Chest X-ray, AP view. Patient: 64 years old, sex M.
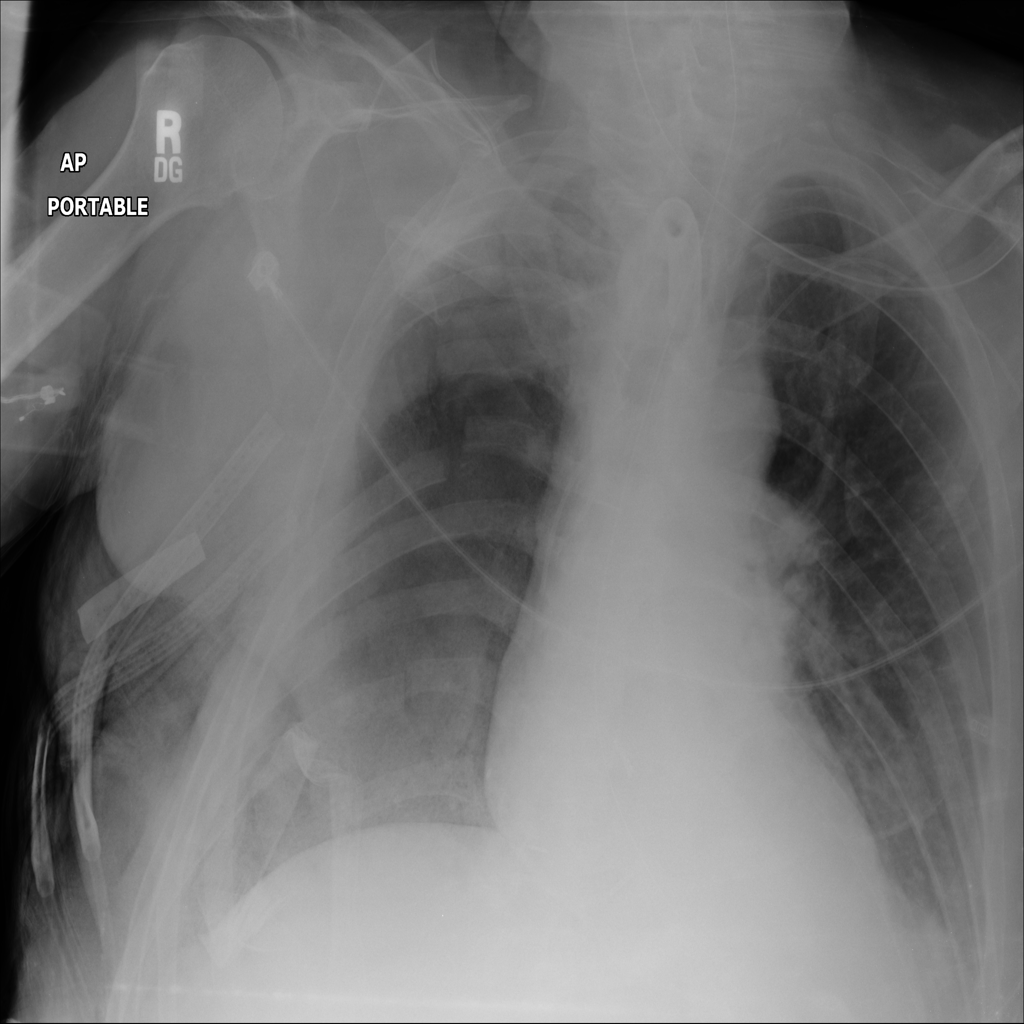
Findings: Consolidation